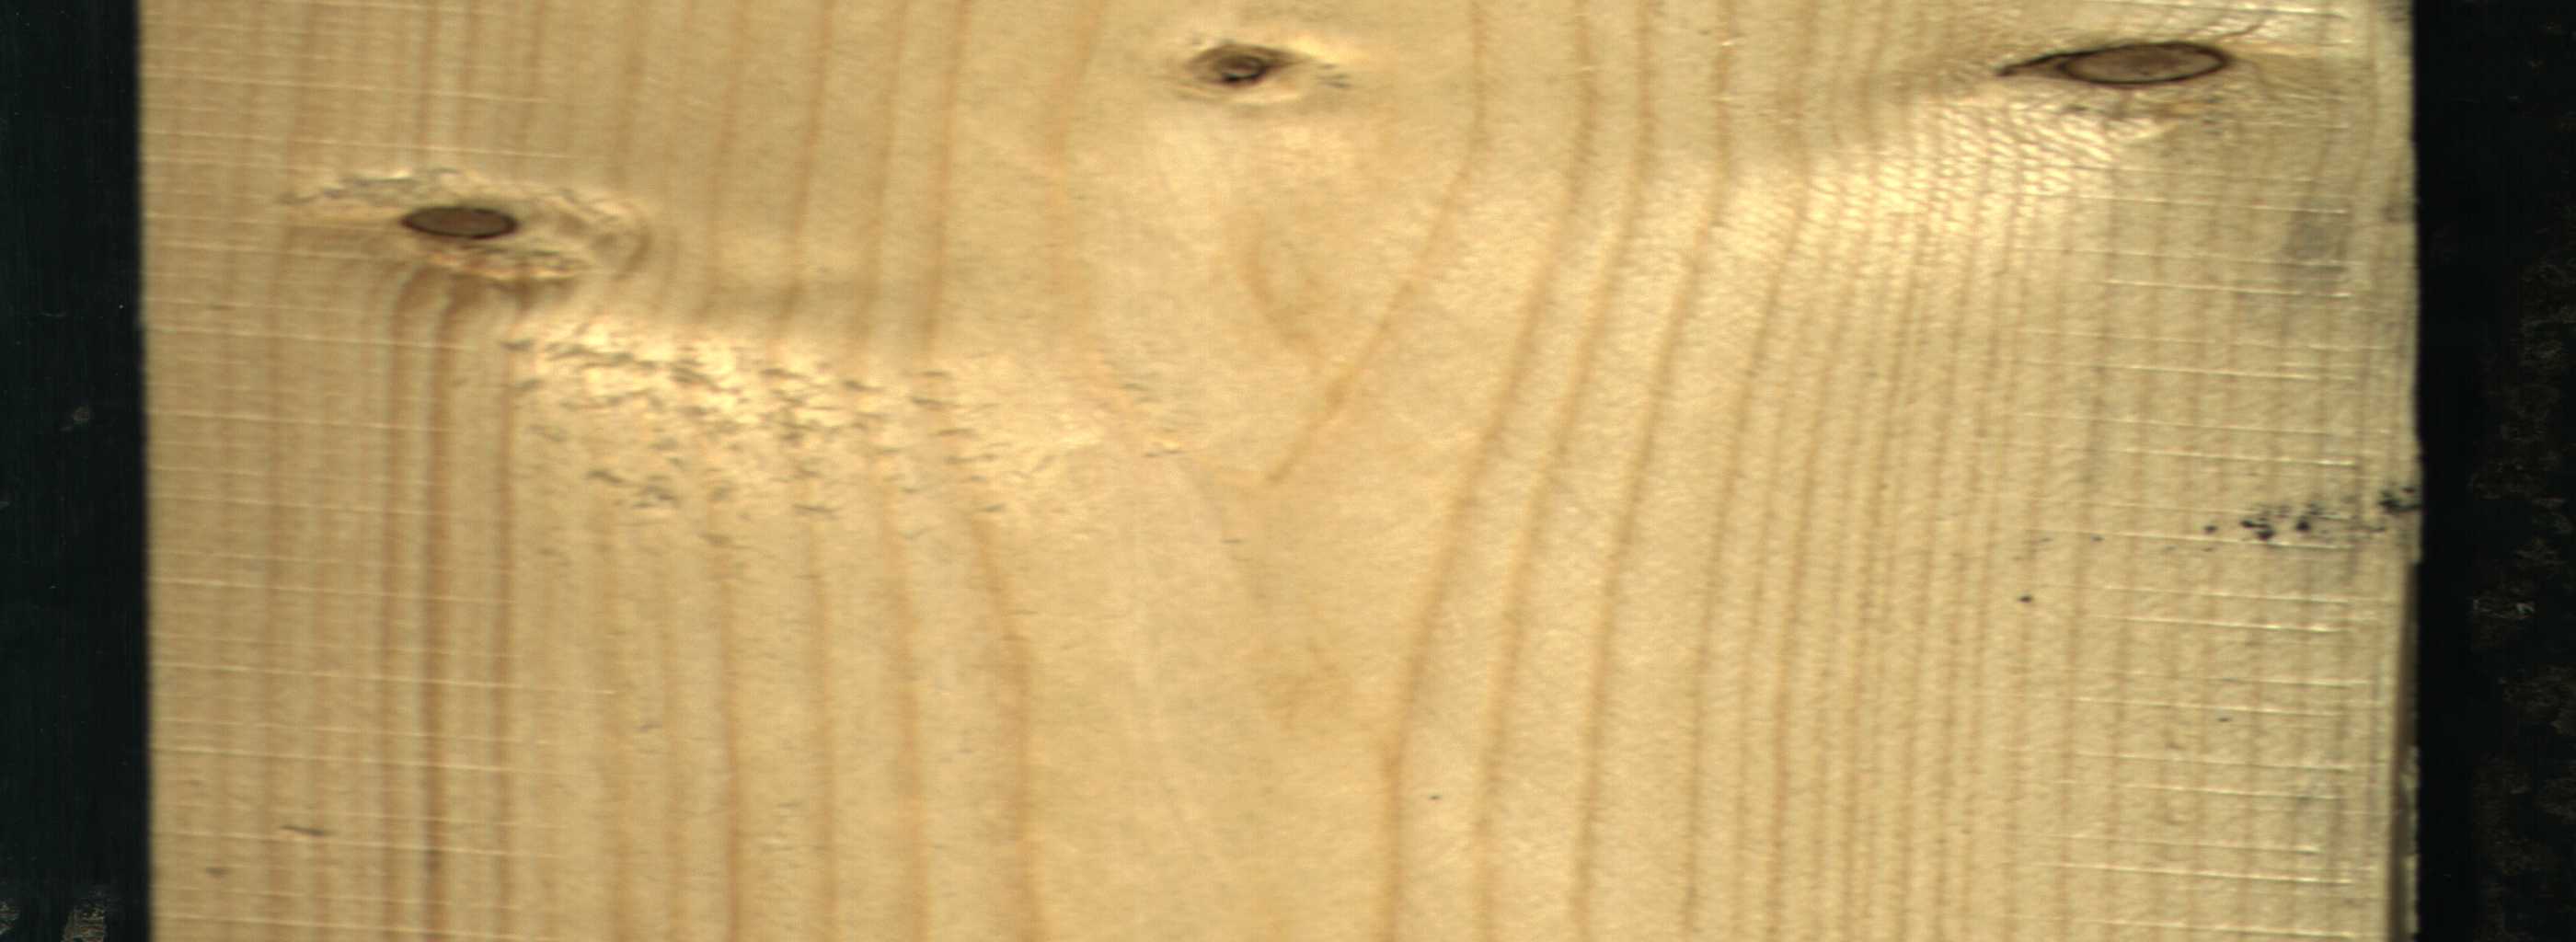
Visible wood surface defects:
Dead_Knot
Live_Knot
Live_Knot